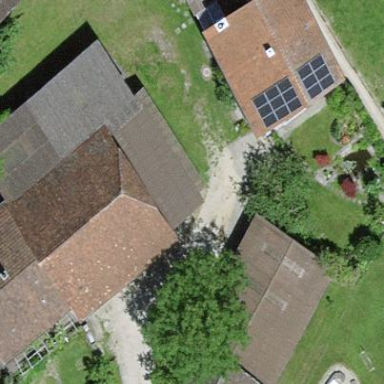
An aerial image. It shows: Farm building.